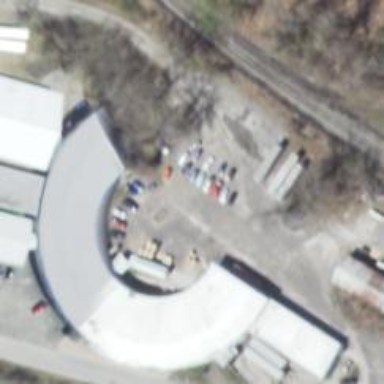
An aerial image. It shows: Railway turntable.